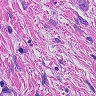
Metastatic tissue present: yes